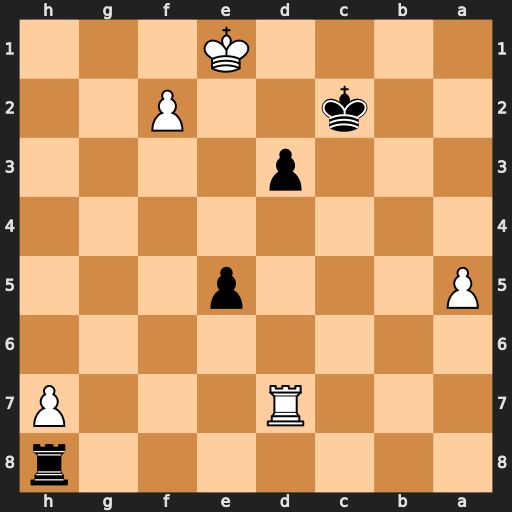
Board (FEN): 7r/3R3P/8/P3p3/8/3p4/2k2P2/4K3
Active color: b
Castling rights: -
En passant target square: -
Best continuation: Rxh7 Rxh7 d2+ Kf1 d1=Q+